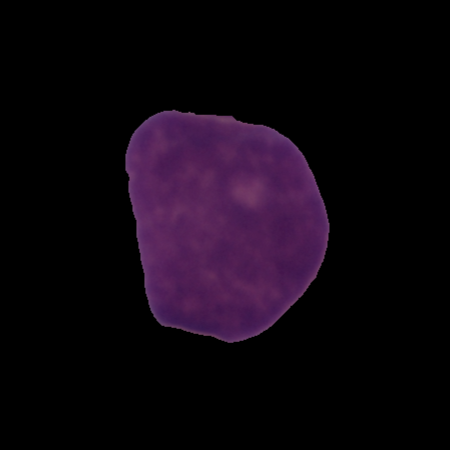
Label: cancer